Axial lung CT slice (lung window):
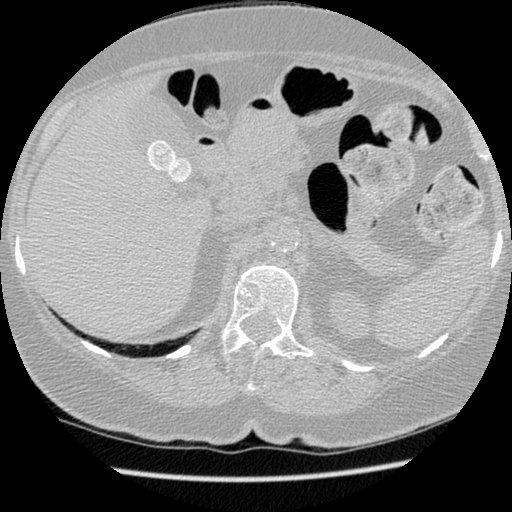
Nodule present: no